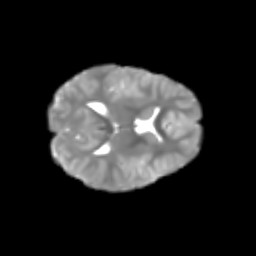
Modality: T2w
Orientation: axial
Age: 7
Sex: female
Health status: healthy